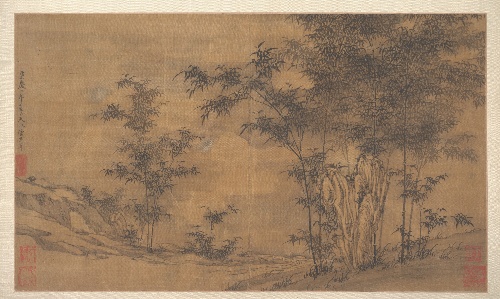
Title: 清   佚名   舊傳管道昇   竹石圖   冊頁|Bamboo
Artist: Guan Daosheng|Unidentified artist
Artist bio: 1262–1319|
Object type: Album leaf
Classification: Paintings
Medium: Album leaf; ink on silk
Culture: China
Period: Ming (1368–1644)–Qing (1644–1911) dynasty
Dimensions: 10 3/4 x 10 3/4 in. (27.3 x 27.3 cm)
Department: Asian Art
Credit line: John Stewart Kennedy Fund, 1913
Accession year: 1913
Repository: Metropolitan Museum of Art, New York, NY
Tags: Bamboo